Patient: sex M, age 52
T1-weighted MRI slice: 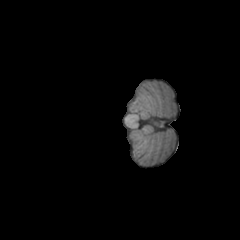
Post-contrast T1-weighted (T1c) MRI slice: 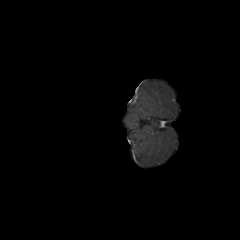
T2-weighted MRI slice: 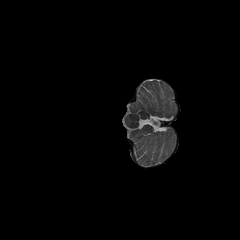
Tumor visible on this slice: no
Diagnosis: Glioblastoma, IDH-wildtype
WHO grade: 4